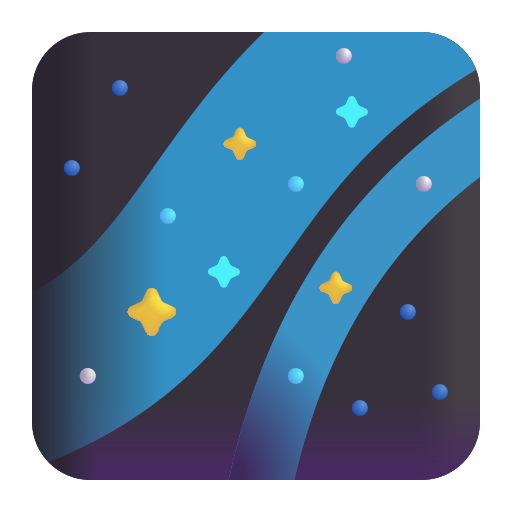
milky way color